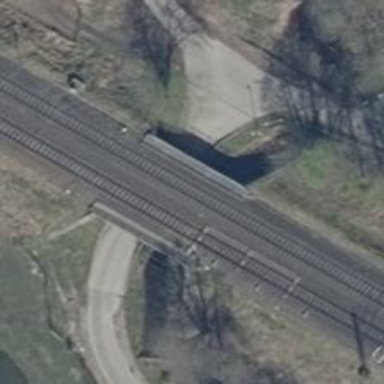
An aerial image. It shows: Bridge with electrified railway tracks featuring contact line.